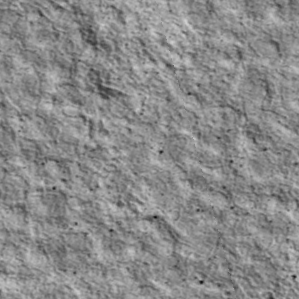
Label: non_frost